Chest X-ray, PA view. Patient: 36 years old, sex F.
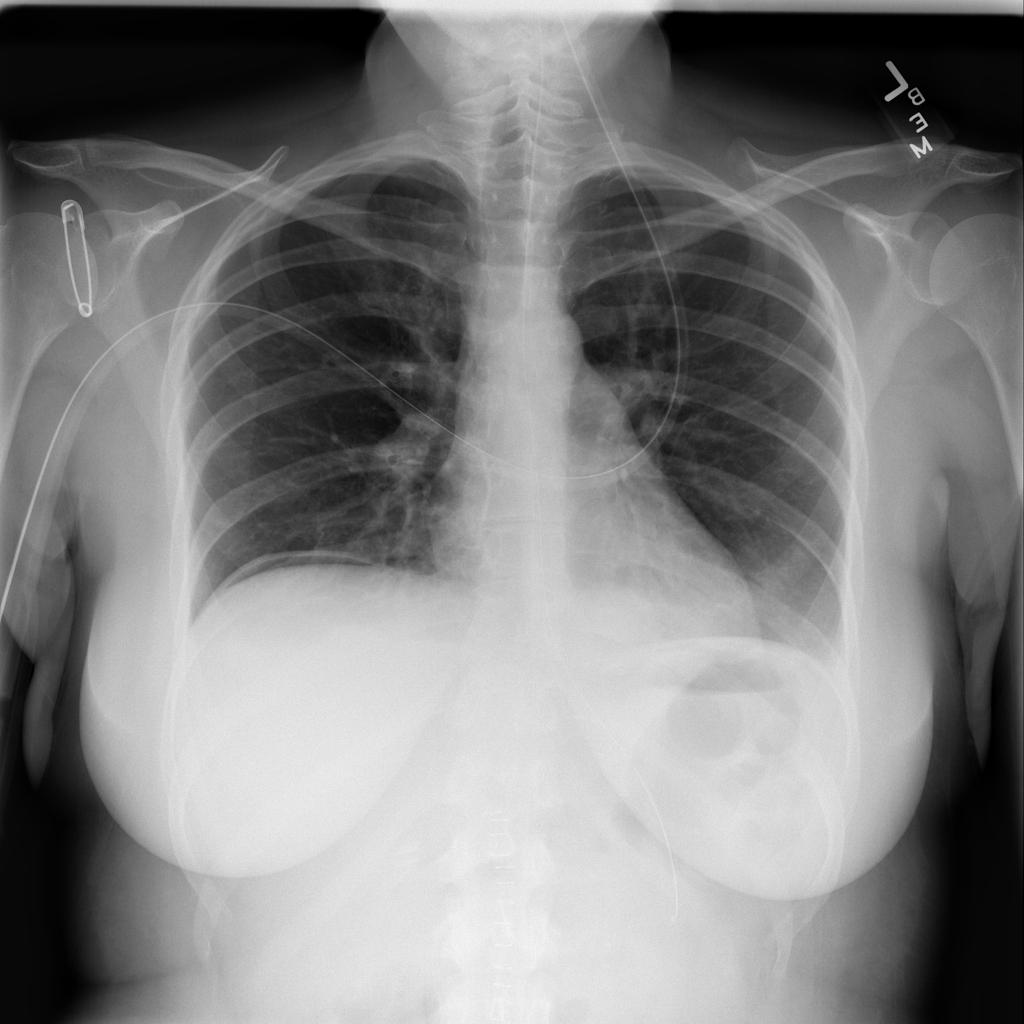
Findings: No Finding